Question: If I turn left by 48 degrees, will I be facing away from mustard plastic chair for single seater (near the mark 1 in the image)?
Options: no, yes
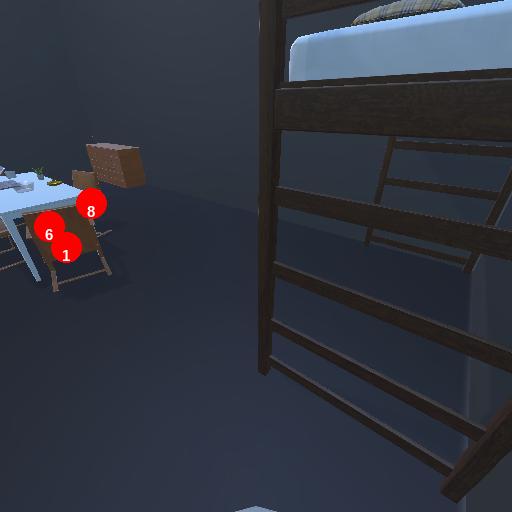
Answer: no